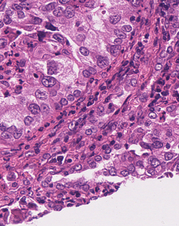
Tumor epithelial tissue: yes
Tumor-associated stroma tissue: yes
Normal tissue: no